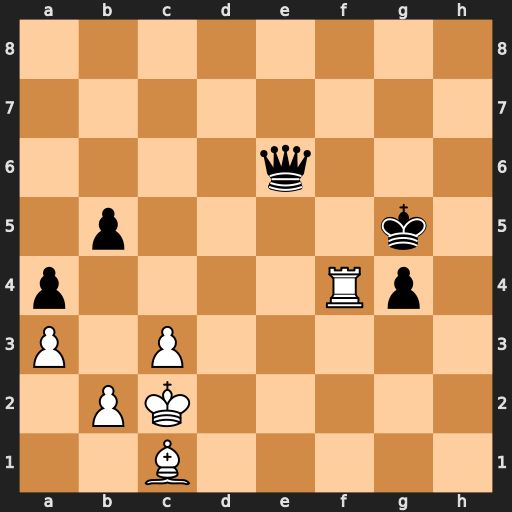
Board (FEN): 8/8/4q3/1p4k1/p4Rp1/P1P5/1PK5/2B5
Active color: w
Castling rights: -
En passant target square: -
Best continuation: Re4+ Kf5 Rxe6